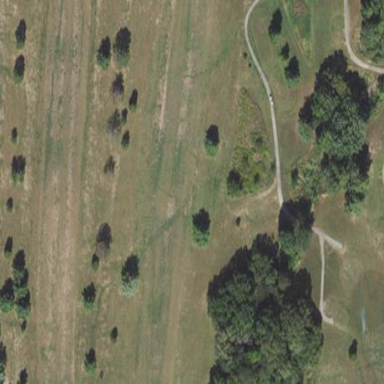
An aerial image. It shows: Golf fairway in the image.